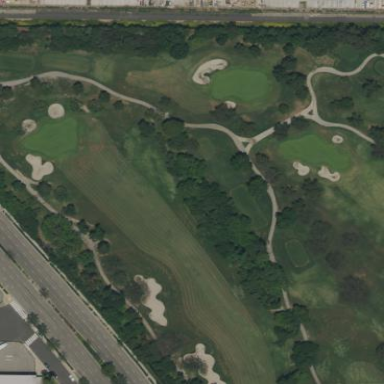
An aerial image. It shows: Grassy area designated as golf fairway.